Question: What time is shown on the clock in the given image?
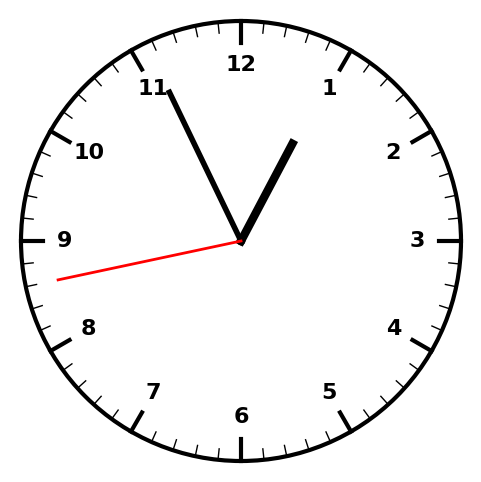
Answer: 12:55:43